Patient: sex F, age 54
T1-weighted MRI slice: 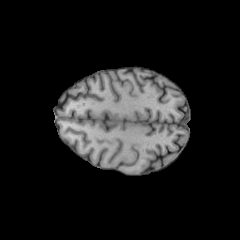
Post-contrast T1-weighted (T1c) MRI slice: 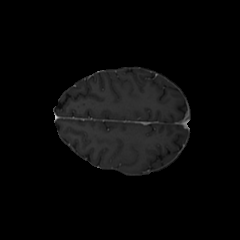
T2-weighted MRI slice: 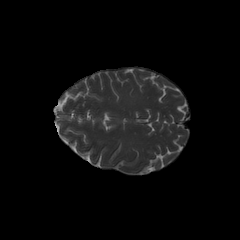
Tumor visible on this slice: no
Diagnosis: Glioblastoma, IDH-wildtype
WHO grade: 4